Field crop: tomato
Growth stage: 2
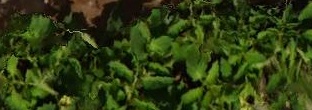
Species: tomato